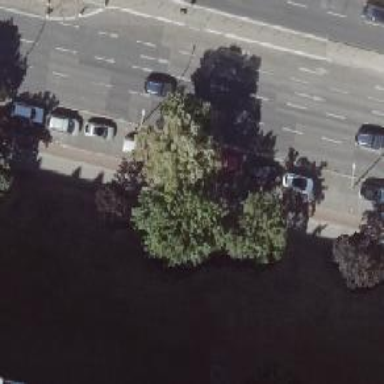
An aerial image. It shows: There is parking obstacle present.